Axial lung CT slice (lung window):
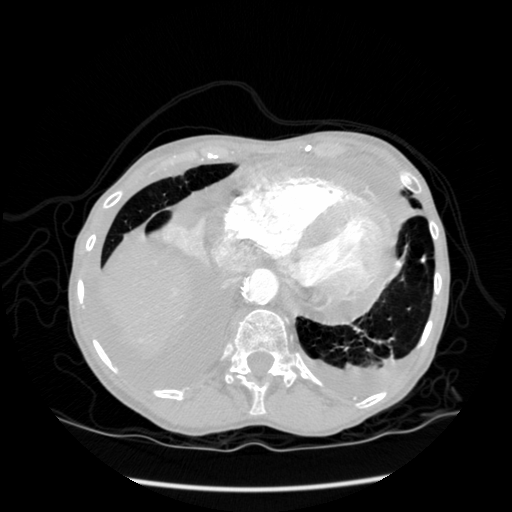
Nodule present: yes
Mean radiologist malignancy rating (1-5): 1